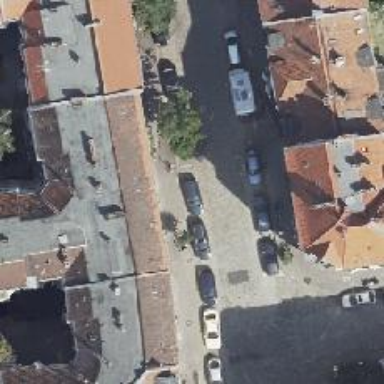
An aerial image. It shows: Parking lane area.